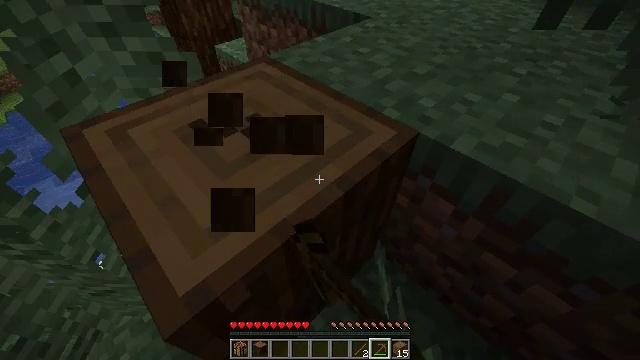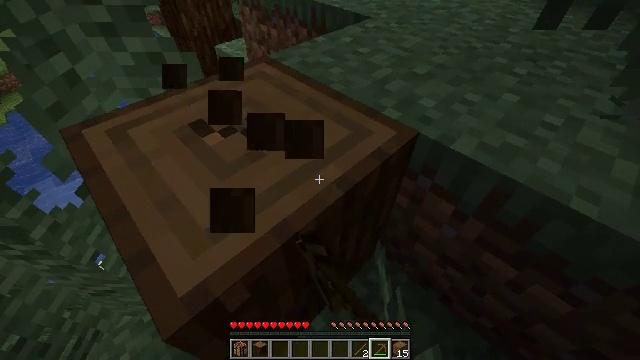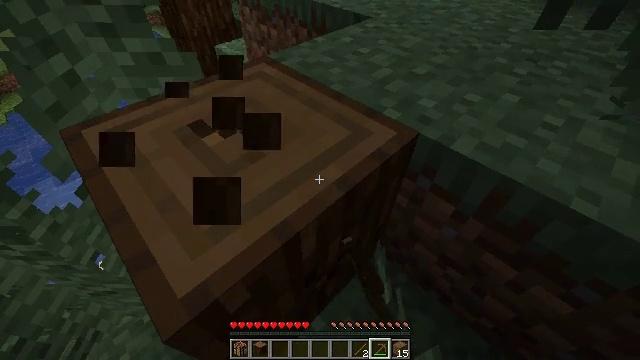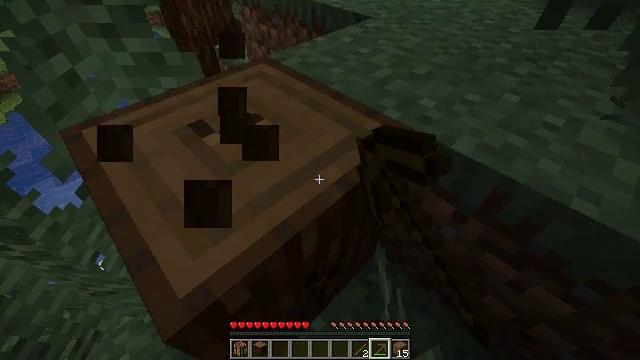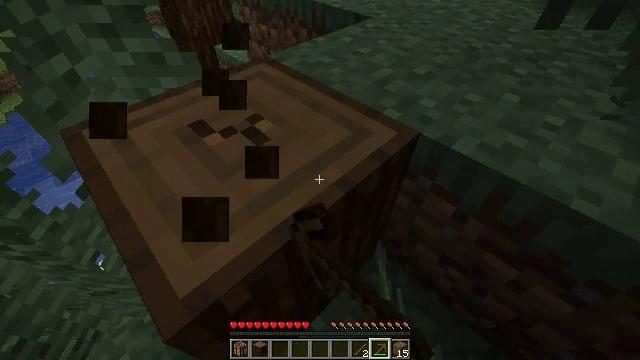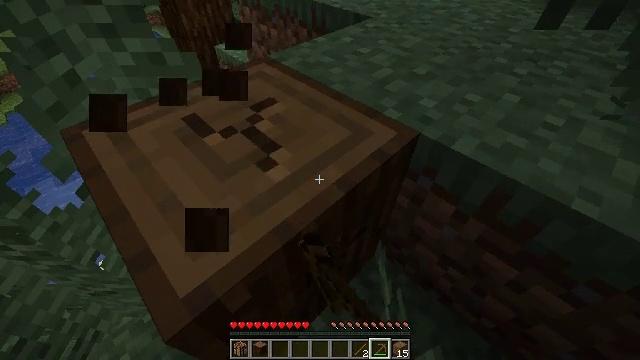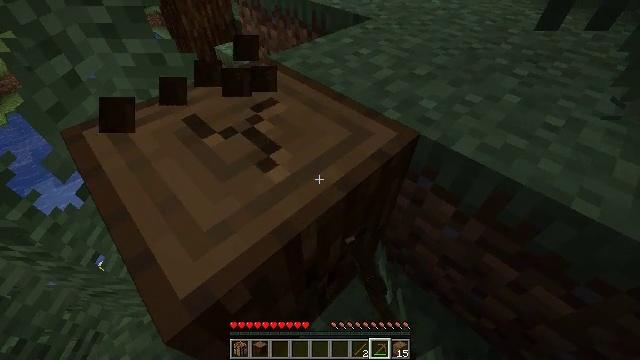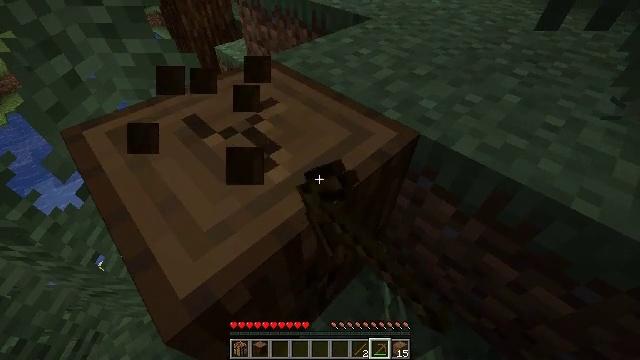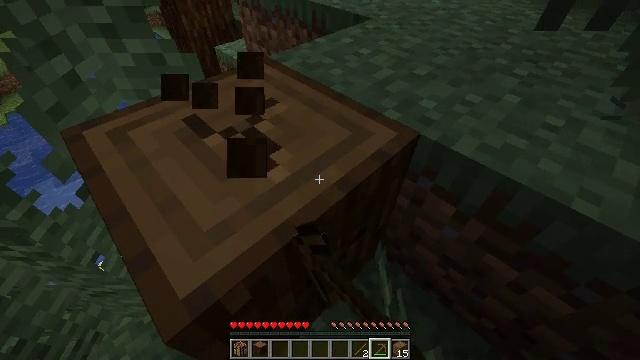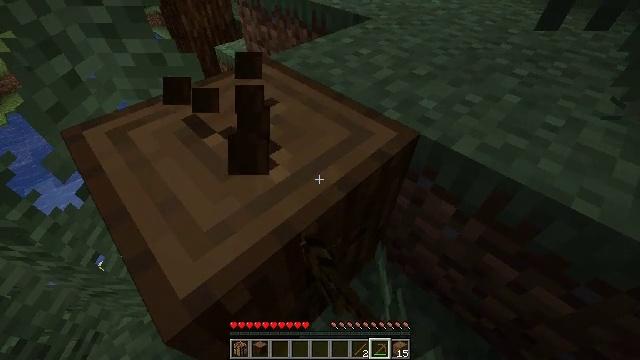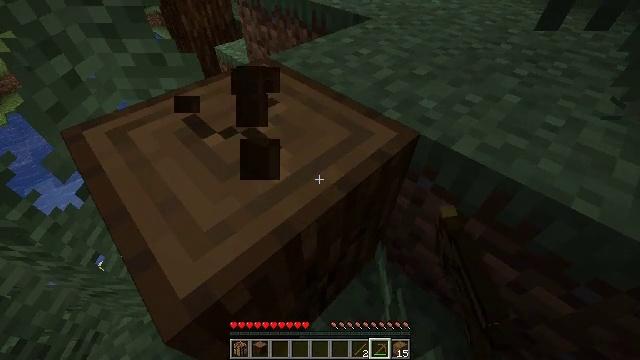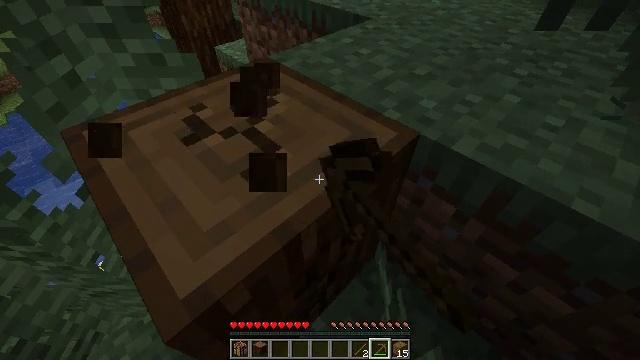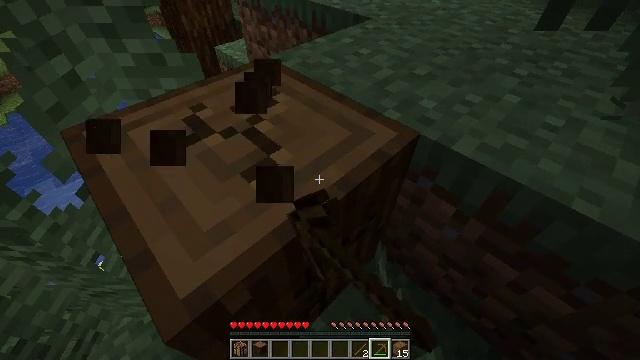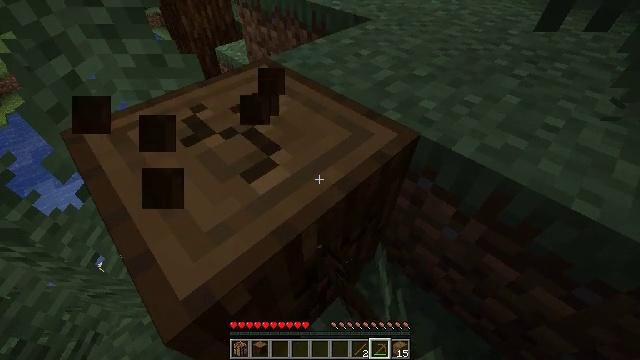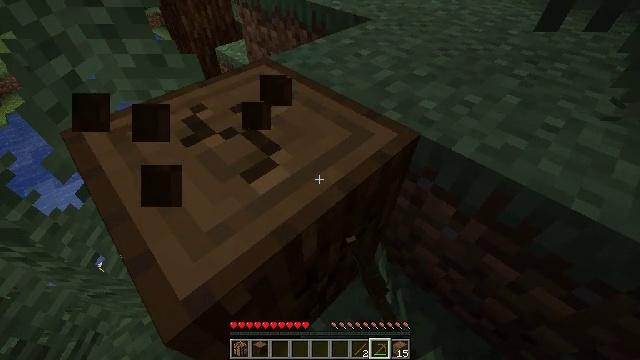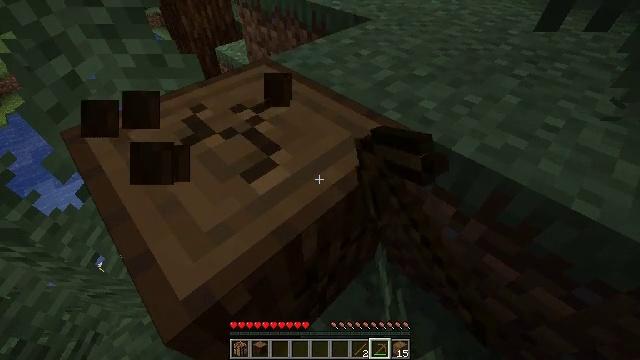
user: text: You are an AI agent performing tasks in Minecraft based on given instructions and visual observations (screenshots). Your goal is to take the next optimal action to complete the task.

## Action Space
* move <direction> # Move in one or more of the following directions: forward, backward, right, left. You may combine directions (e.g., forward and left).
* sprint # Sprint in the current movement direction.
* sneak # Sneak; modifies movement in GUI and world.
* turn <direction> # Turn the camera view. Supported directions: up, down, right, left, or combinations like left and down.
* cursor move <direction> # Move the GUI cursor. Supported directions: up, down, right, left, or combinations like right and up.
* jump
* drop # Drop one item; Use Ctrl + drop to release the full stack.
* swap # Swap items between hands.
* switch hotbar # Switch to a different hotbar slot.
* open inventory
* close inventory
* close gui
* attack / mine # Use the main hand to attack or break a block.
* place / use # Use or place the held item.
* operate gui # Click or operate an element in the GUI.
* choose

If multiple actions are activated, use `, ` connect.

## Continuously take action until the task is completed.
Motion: motion action
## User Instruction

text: Chop down the spruce log.
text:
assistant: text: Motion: attack / mine
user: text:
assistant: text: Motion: attack / mine
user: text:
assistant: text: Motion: attack / mine
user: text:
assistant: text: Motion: attack / mine
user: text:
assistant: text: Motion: attack / mine
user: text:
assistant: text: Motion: attack / mine
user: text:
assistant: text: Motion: attack / mine
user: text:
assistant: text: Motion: attack / mine
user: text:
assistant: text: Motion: attack / mine
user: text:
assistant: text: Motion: attack / mine
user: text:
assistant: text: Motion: attack / mine
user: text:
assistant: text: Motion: attack / mine
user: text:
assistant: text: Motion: attack / mine
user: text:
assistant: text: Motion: attack / mine
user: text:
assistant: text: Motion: attack / mine
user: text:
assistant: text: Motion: attack / mine
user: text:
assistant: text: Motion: attack / mine
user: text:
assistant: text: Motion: attack / mine
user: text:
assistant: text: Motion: attack / mine
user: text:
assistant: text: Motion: attack / mine
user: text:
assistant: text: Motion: attack / mine
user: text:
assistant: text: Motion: attack / mine
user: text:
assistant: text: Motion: attack / mine
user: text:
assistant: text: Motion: attack / mine
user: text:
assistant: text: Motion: attack / mine
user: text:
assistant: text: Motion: attack / mine
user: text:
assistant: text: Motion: attack / mine
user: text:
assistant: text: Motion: attack / mine
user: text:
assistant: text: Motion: attack / mine
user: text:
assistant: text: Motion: attack / mine